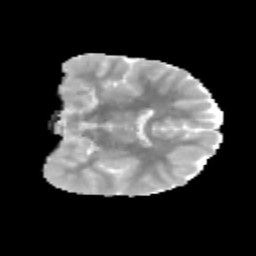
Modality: MD
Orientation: coronal
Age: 9
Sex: male
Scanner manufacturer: siemens
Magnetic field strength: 3 T
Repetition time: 3.8 s
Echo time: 0.07 s